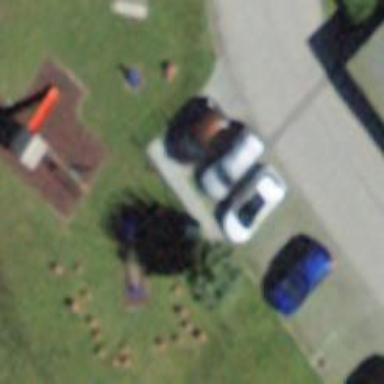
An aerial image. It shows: Charging station.